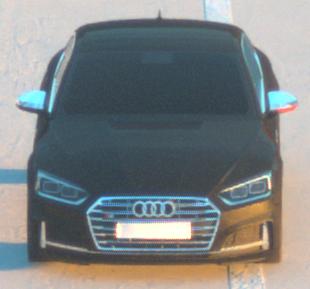
Make: Audi
Model: S5 Sportback
Detailed model: 8T Facelift
Model produced from: 2011
Model produced until: 2016
Doors: 5
Color: black
Road condition: dry road
Daytime: sunrise or sunset
Contrast: medium contrast